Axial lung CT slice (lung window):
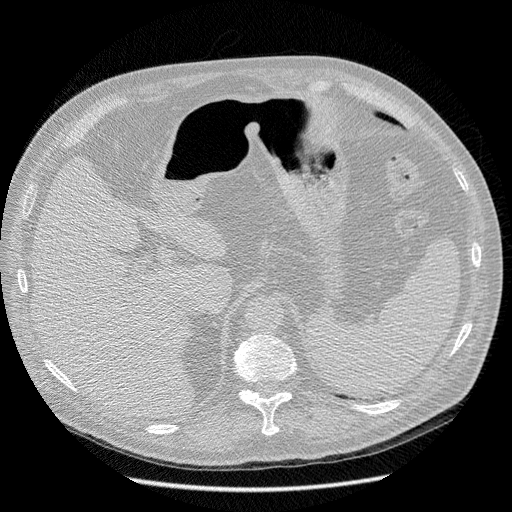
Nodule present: no